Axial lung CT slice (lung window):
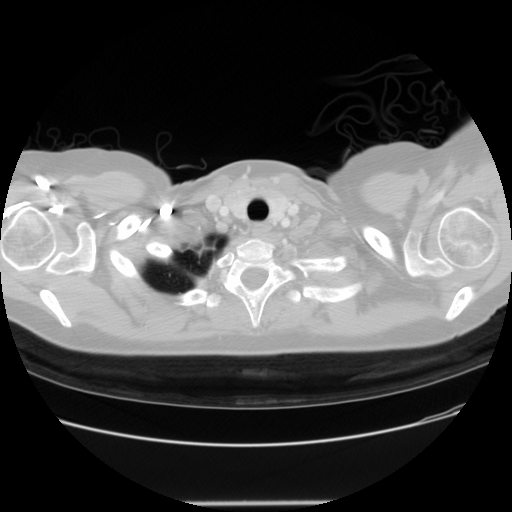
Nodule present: no